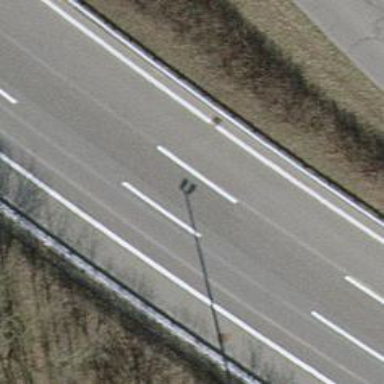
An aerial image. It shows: Circular junction on asphalt motorway.